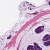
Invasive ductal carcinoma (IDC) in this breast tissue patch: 1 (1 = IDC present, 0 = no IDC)